Field crop: maize
Growth stage: 2
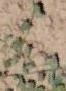
Species: convolvulus